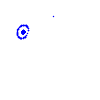
Particle: electron